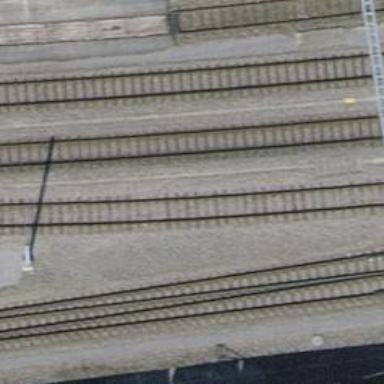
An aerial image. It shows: Single-track railway siding with electrified contact lines.